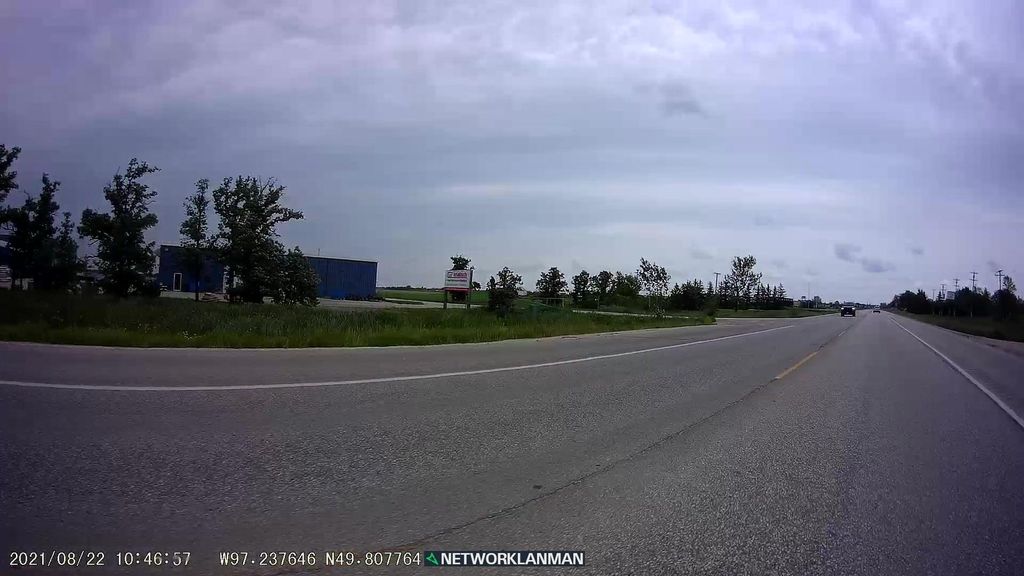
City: winnipeg